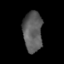
Tissue: skin
Cell type: Epithelial cells
Senescence score: 0.8781
Nuclear area (px): 762
Mean DAPI intensity: 92.63